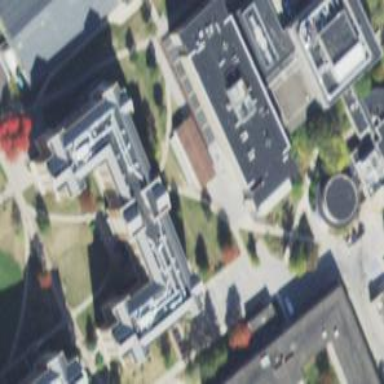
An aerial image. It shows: View of university building.